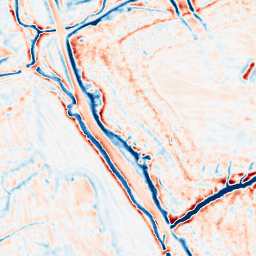
Category: edge_preserving
Decomposition family: bilateral
Decomposition parameters: d: 15
sigma_color: 100
sigma_space: 150
Upsampling method: cubic_mitchell
Upsampling parameters: scale: 2
Upsampling scale: 2